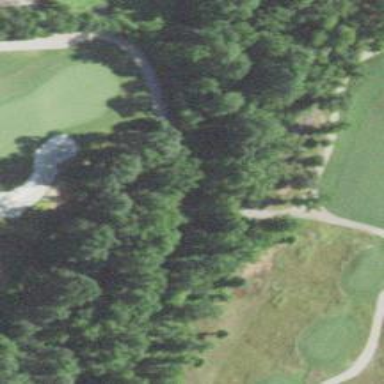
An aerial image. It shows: Path bridge over golf course.